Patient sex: F
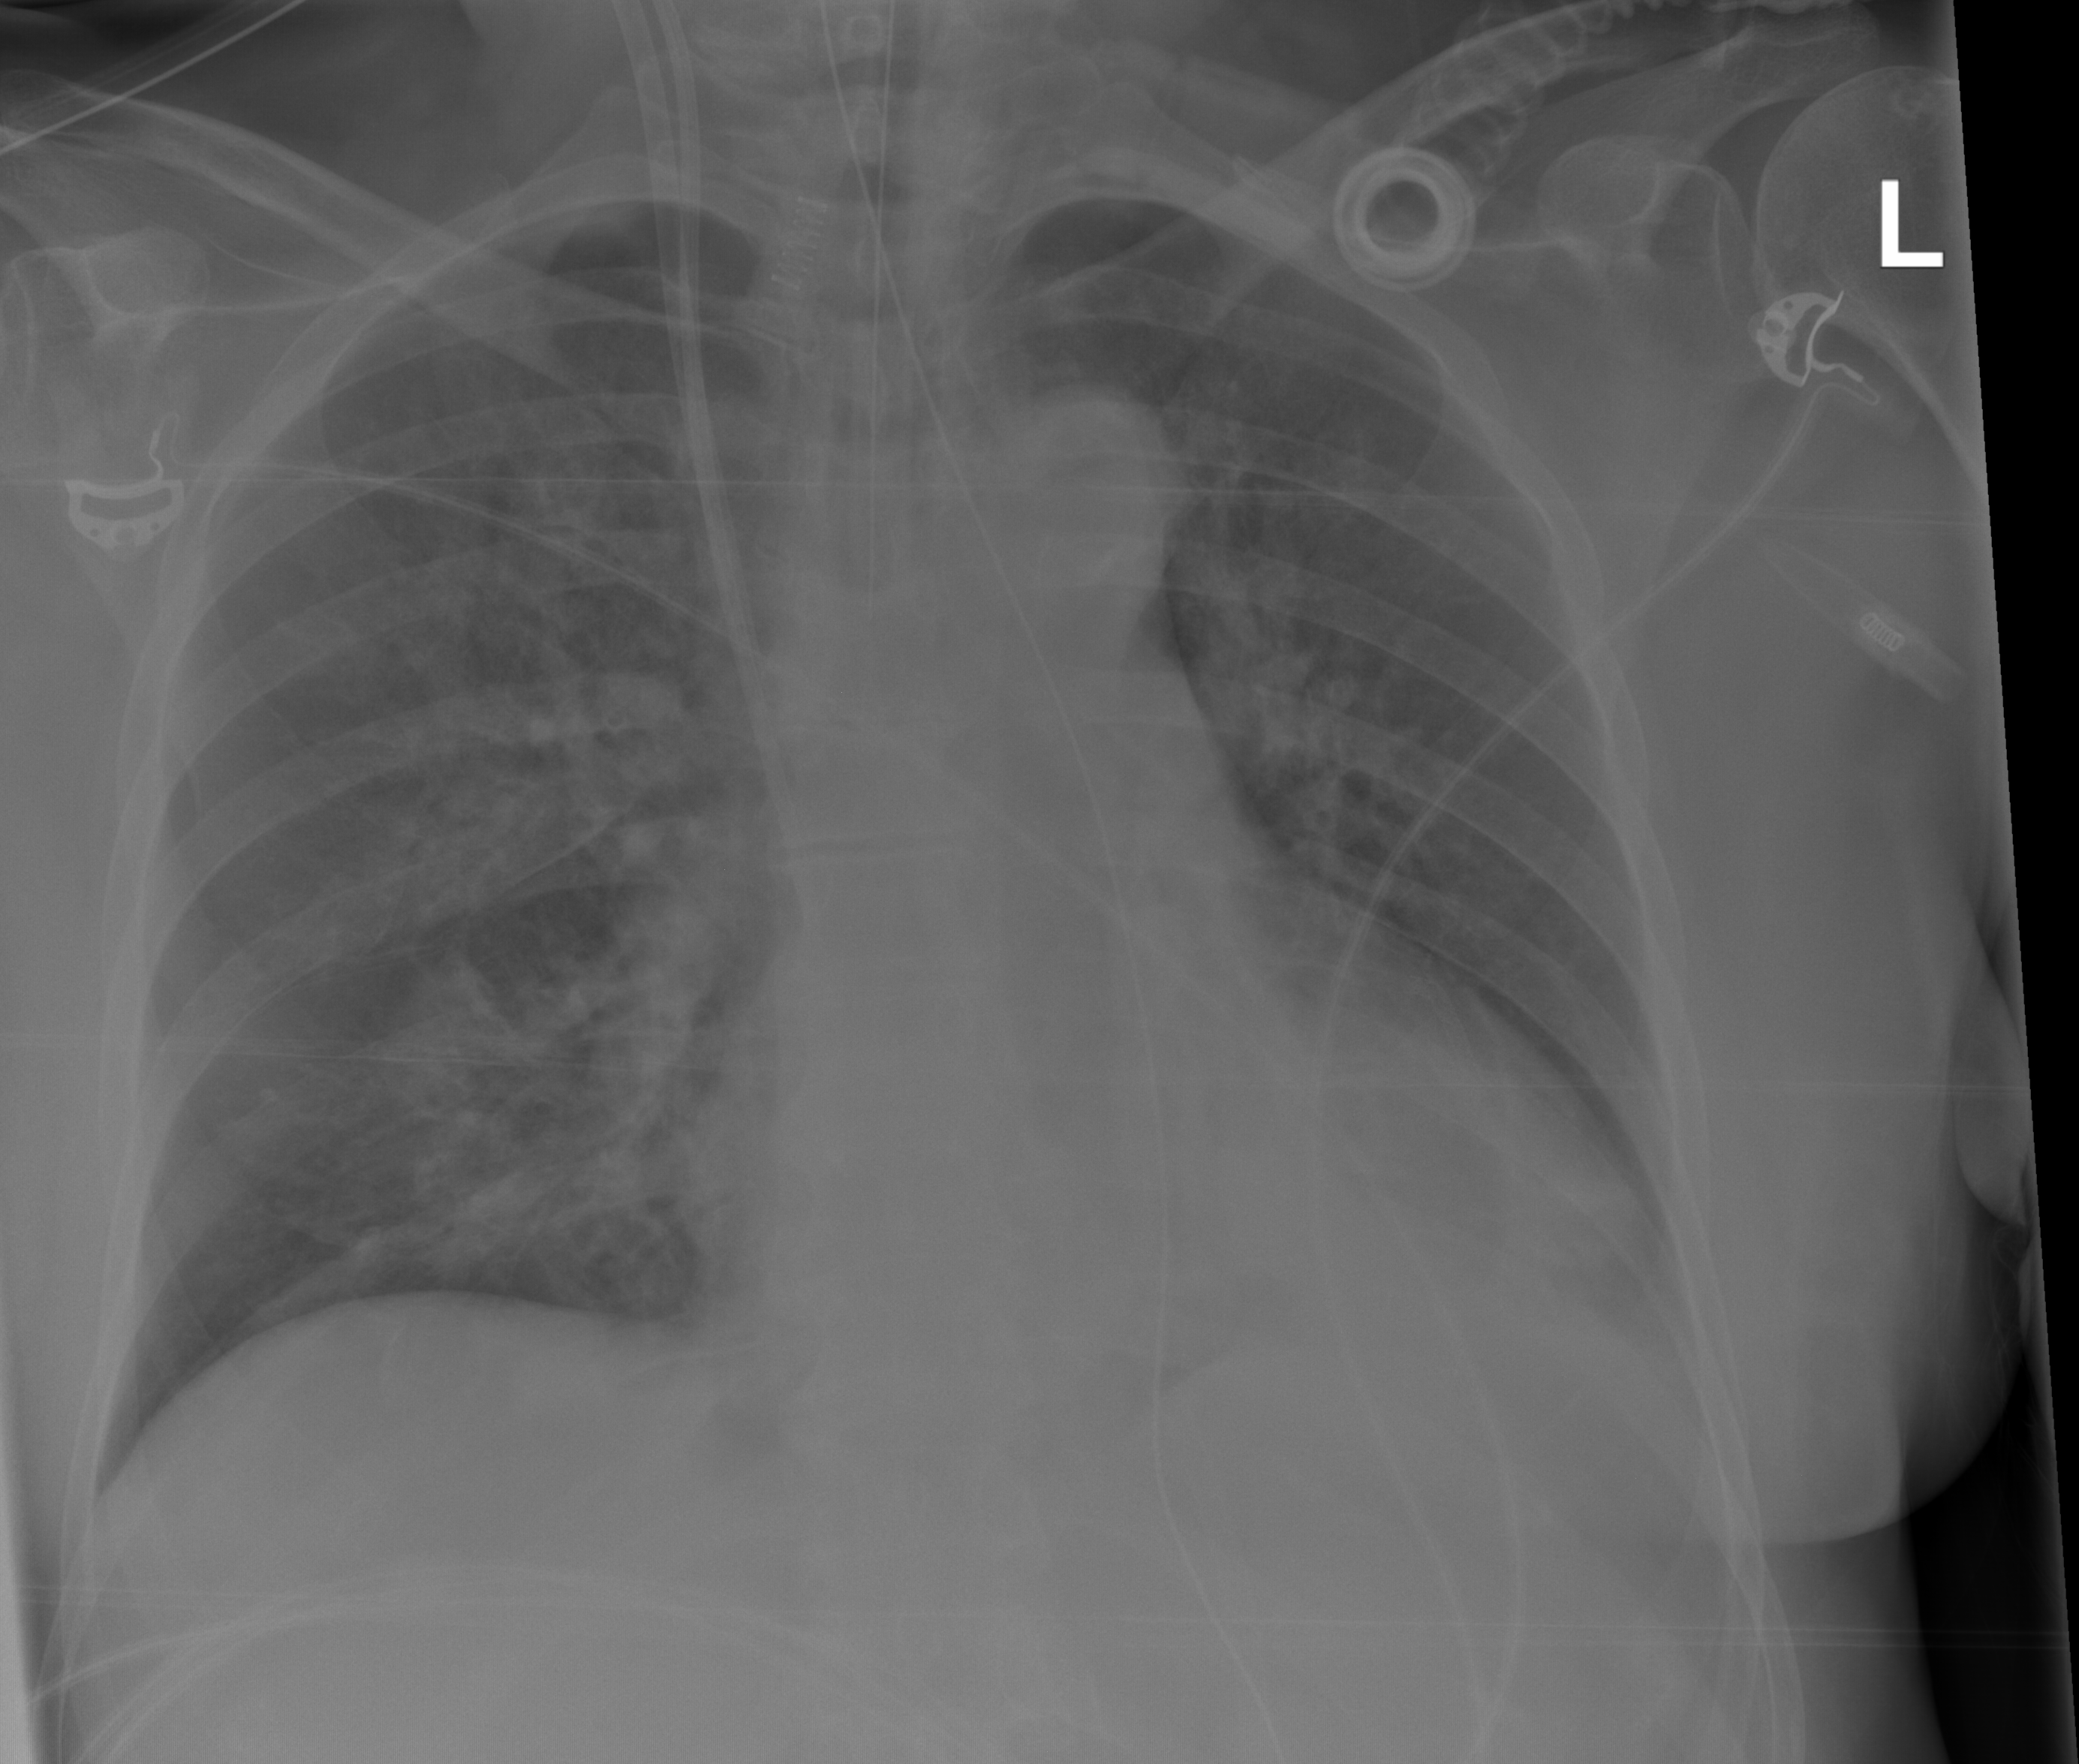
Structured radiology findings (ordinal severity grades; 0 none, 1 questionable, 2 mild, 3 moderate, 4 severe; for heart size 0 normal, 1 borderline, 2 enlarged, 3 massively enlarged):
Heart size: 2
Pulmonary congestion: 3
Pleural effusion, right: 1
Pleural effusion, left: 2
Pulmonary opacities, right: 2
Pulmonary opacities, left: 1
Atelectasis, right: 2
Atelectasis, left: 2